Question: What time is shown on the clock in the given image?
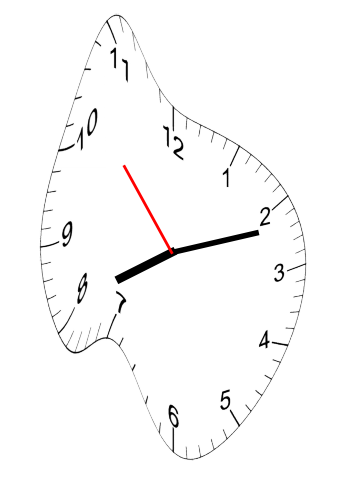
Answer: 08:11:53